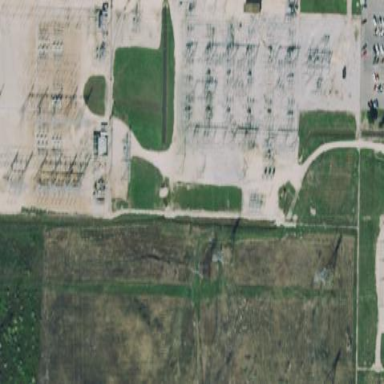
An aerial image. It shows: Outdoor power substation surrounded by fence. This substation operates at the transmission level.